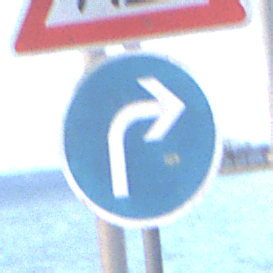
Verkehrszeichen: VorgeschriebeneFahrtrichtungRechts
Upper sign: Arbeitsstelle
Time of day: SunriseSunset
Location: Outdoor (Suburban)
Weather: PartlyCloudy
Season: NotSpecified
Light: Natural